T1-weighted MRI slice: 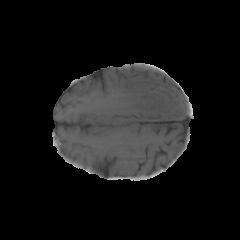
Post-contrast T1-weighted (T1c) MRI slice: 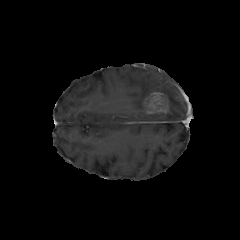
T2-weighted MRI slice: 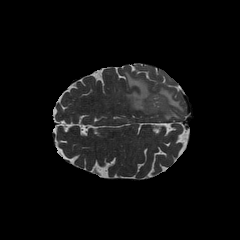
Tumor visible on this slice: yes